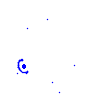
Particle: pion